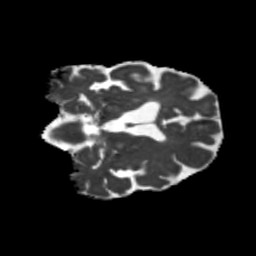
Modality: MD
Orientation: coronal
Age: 64
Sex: male
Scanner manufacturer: siemens
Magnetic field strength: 3 T
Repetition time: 5.25 s
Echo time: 0.08 s